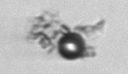
Label: bead